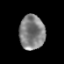
Tissue: prostate
Cell type: T cells
Senescence score: 0.3532
Nuclear area (px): 864
Mean DAPI intensity: 128.398